Question: I have successfully created a new shipping method and given it support for shipping zones. However when I come to select the method from the dropdown to add it to the zone it does not appear in the 'selected methods list'.
I recorded a <URL> to demonstrate:

I can't for the life of me figure out why it's not working. It works fine if I select one of the standard methods (<URL>
Anyone know what's going on here and how to get it to work?
Here's the code that I have <URL>:
'''
if ( in_array( 'woocommerce/woocommerce.php', apply_filters( 'active_plugins', get_option( 'active_plugins' ) ) ) ) {
function request_a_shipping_quote_init() {
if ( ! class_exists( 'WC_Request_Shipping_Quote_Method' ) ) {
class WC_Request_Shipping_Quote_Method extends WC_Shipping_Method {
/**
* Constructor for your shipping class
*
* @access public
* @return void
*/
public function __construct() {
$this->id = 'request_a_shipping_quote'; // Id for your shipping method. Should be uunique.
$this->method_title = __( 'Request a Shipping Quote' ); // Title shown in admin
$this->method_description = __( 'Shipping method to be used where the exact shipping amount needs to be quoted' ); // Description shown in admin
$this->title = "Request a Shipping Quote"; // This can be added as an setting but for this example its forced.
$this->supports = array(
'shipping-zones'
);
$this->init();
}
/**
* Init your settings
*
* @access public
* @return void
*/
function init() {
// Load the settings API
$this->init_form_fields(); // This is part of the settings API. Override the method to add your own settings
$this->init_settings(); // This is part of the settings API. Loads settings you previously init.
// Save settings in admin if you have any defined
add_action( 'woocommerce_update_options_shipping_' . $this->id, array( $this, 'process_admin_options' ) );
}
function init_form_fields() {
$this->form_fields = array(
'enabled' => array(
'title' => __( 'Enable', 'dc_raq' ),
'type' => 'checkbox',
'description' => __( 'Enable this shipping method.', 'dc_raq' ),
'default' => 'yes'
),
'title' => array(
'title' => __( 'Title', 'dc_raq' ),
'type' => 'text',
'description' => __( 'Title to be displayed on site', 'dc_raq' ),
'default' => __( 'Request a Quote', 'dc_raq' )
),
);
}
/**
* calculate_shipping function.
*
* @access public
*
* @param mixed $package
*
* @return void
*/
public function calculate_shipping( $packages = array() ) {
$rate = array(
'id' => $this->id,
'label' => $this->title,
'cost' => '0.00',
'calc_tax' => 'per_item'
);
// Register the rate
$this->add_rate( $rate );
}
}
}
}
add_action( 'woocommerce_shipping_init', 'request_a_shipping_quote_init' );
function request_shipping_quote_shipping_method( $methods ) {
$methods['request_shipping_quote_shipping_method'] = 'WC_Request_Shipping_Quote_Method';
return $methods;
}
add_filter( 'woocommerce_shipping_methods', 'request_shipping_quote_shipping_method' );
}
'''
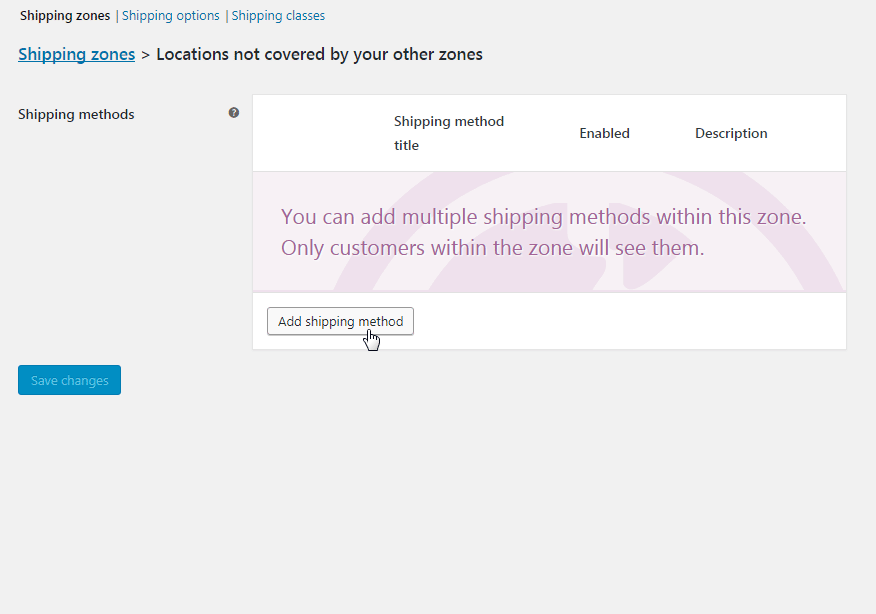
Answer: The method key on "woocommerce_shipping_methods" should match the shipping method id
In your case:
You should change
'''
function request_shipping_quote_shipping_method( $methods ) {
$methods['request_shipping_quote_shipping_method'] = 'WC_Request_Shipping_Quote_Method';
return $methods;
}
add_filter( 'woocommerce_shipping_methods', 'request_shipping_quote_shipping_method' );
'''
To:
'''
function request_shipping_quote_shipping_method( $methods ) {
$methods['request_a_shipping_quote'] = 'WC_Request_Shipping_Quote_Method';
return $methods;
}
add_filter( 'woocommerce_shipping_methods', 'request_shipping_quote_shipping_method' );
'''